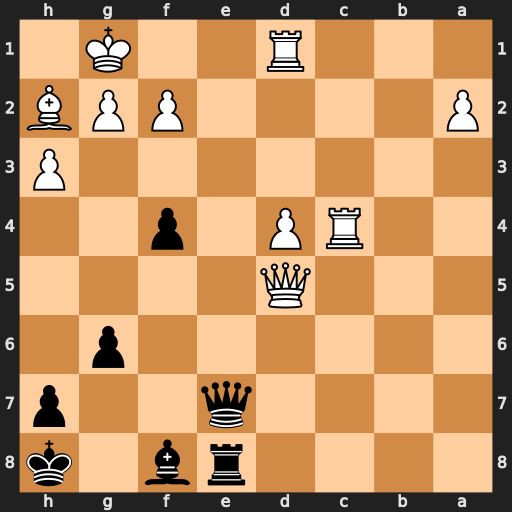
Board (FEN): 4rb1k/4q2p/6p1/3Q4/2RP1p2/7P/P4PPB/3R2K1
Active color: b
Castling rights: -
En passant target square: -
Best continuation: Qe1+ Rxe1 Rxe1#